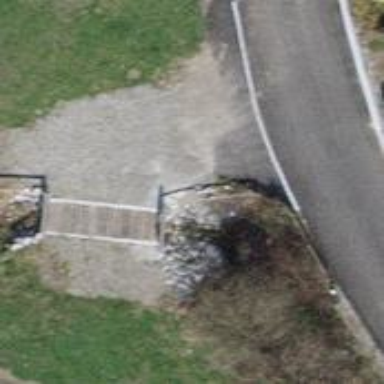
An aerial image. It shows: Culvert tunnel passing through ditch.